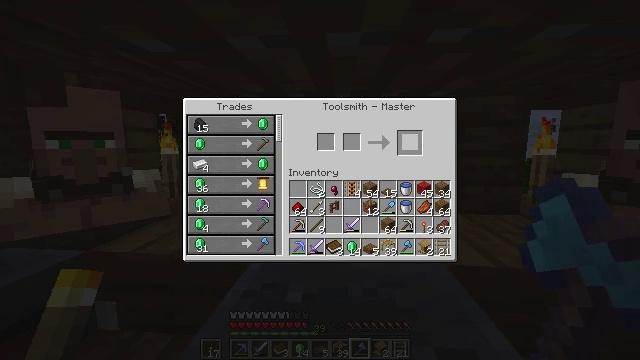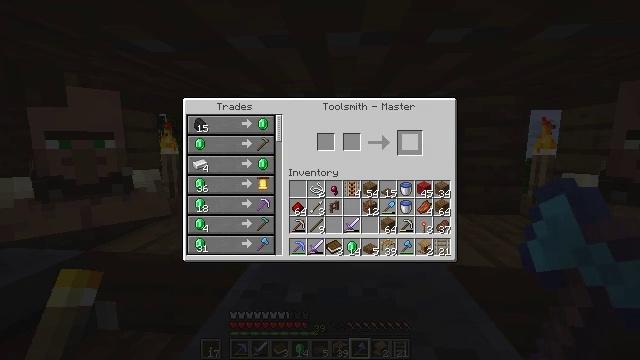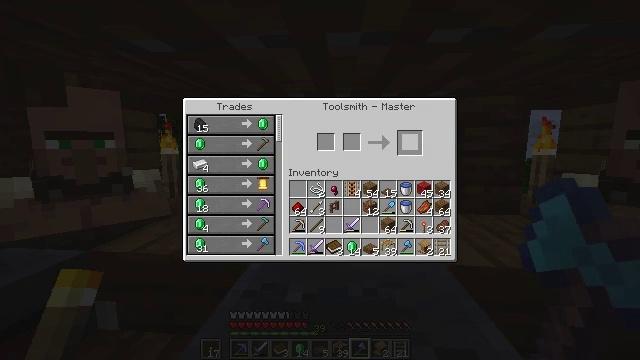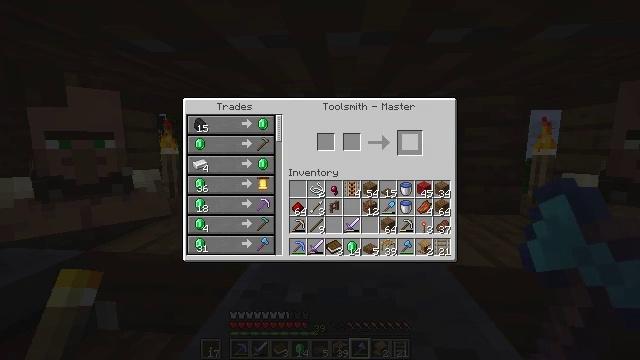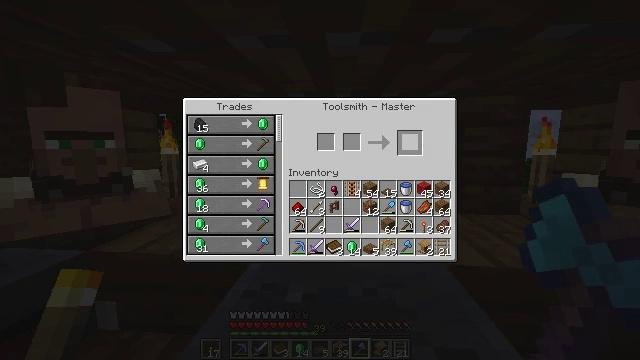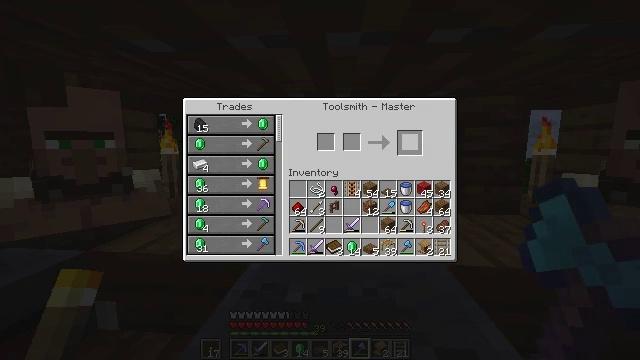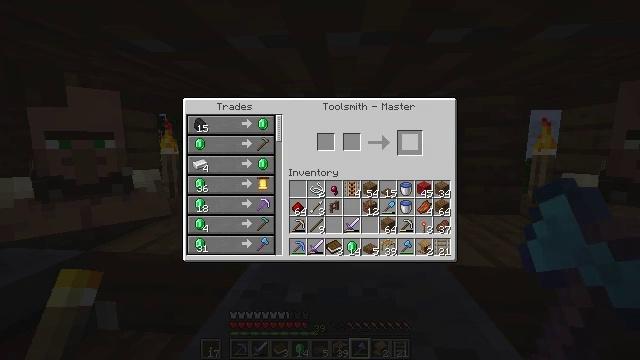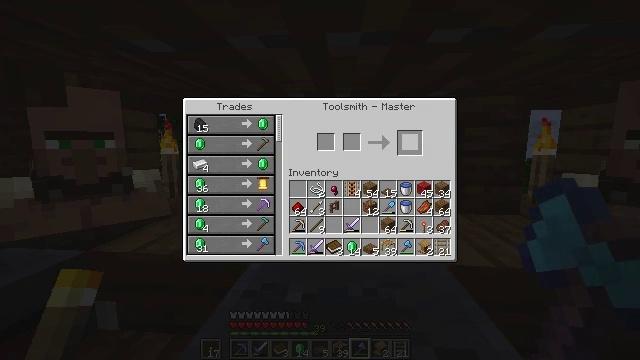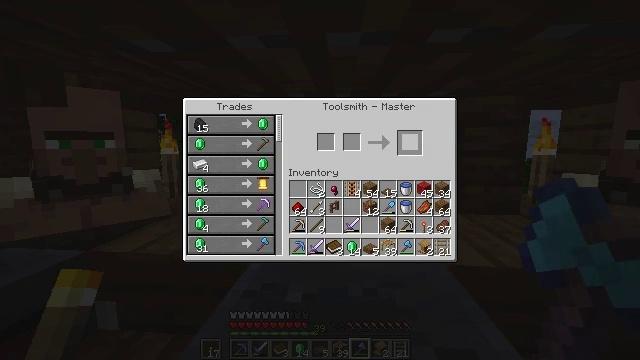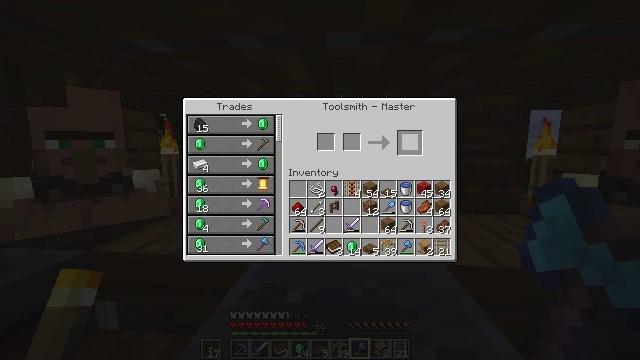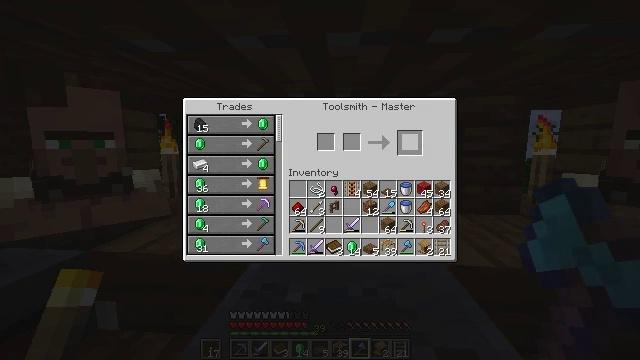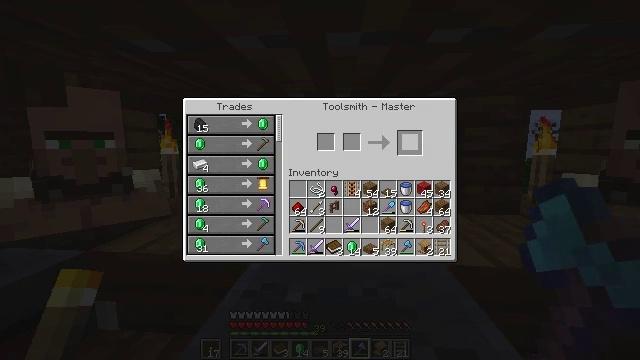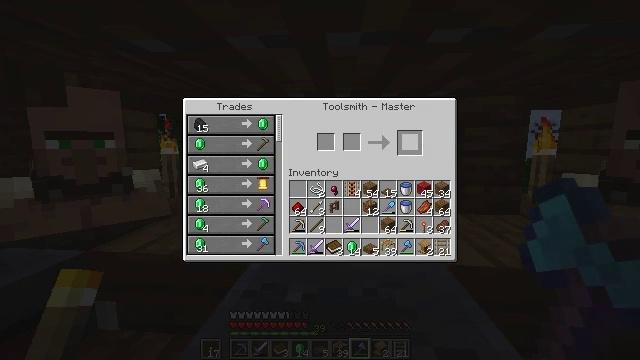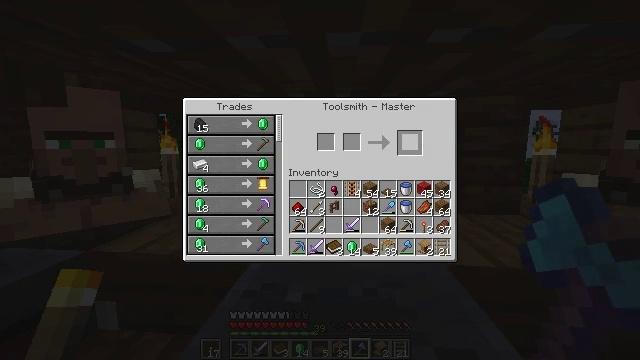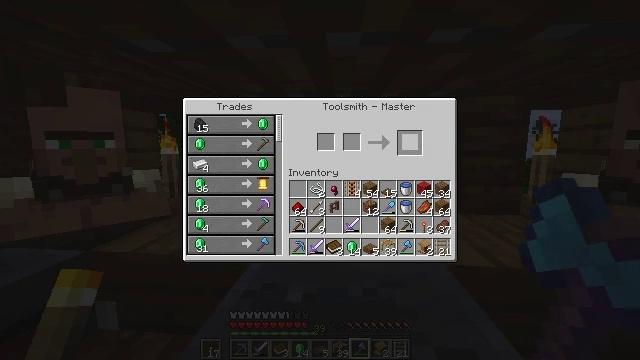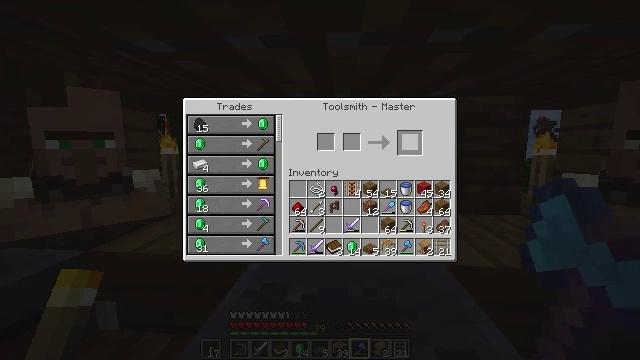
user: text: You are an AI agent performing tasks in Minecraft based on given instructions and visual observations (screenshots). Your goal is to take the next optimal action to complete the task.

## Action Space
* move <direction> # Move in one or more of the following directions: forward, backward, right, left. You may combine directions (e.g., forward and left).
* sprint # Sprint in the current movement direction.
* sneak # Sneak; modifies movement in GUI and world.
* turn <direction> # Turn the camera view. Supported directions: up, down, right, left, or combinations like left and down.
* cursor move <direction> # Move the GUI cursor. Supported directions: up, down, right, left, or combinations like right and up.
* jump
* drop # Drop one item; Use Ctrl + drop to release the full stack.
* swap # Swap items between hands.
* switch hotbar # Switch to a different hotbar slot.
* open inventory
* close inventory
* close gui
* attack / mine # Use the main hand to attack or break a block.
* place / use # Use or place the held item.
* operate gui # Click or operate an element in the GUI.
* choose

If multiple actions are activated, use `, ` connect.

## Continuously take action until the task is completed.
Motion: motion action
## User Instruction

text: Reclaim the spruce slab for later use.
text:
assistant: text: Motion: no_op
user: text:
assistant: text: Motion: no_op
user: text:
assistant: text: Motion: no_op
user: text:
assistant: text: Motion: no_op
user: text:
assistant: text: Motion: no_op
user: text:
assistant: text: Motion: no_op
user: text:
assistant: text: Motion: no_op
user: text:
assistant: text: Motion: no_op
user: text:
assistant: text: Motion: no_op
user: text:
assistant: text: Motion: no_op
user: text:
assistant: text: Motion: no_op
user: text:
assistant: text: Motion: no_op
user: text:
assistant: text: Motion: no_op
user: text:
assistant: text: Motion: no_op
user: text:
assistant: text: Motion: no_op
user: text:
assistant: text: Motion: no_op
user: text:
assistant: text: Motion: no_op
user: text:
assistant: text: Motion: no_op
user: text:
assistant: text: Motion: no_op
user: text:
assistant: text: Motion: no_op
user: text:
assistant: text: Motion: no_op
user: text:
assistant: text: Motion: no_op
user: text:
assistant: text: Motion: no_op
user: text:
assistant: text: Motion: no_op
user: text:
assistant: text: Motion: no_op
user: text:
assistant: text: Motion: no_op
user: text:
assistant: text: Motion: no_op
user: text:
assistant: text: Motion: no_op
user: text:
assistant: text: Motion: no_op
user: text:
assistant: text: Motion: no_op